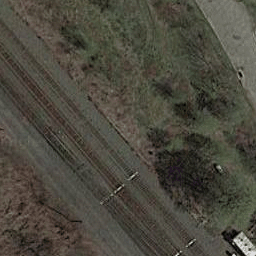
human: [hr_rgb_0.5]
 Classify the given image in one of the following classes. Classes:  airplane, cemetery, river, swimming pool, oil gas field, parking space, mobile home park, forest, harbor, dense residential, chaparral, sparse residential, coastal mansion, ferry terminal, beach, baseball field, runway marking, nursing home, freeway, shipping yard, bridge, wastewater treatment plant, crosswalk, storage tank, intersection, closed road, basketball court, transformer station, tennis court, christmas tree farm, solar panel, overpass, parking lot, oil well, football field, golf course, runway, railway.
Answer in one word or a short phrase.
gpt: railway